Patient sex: M
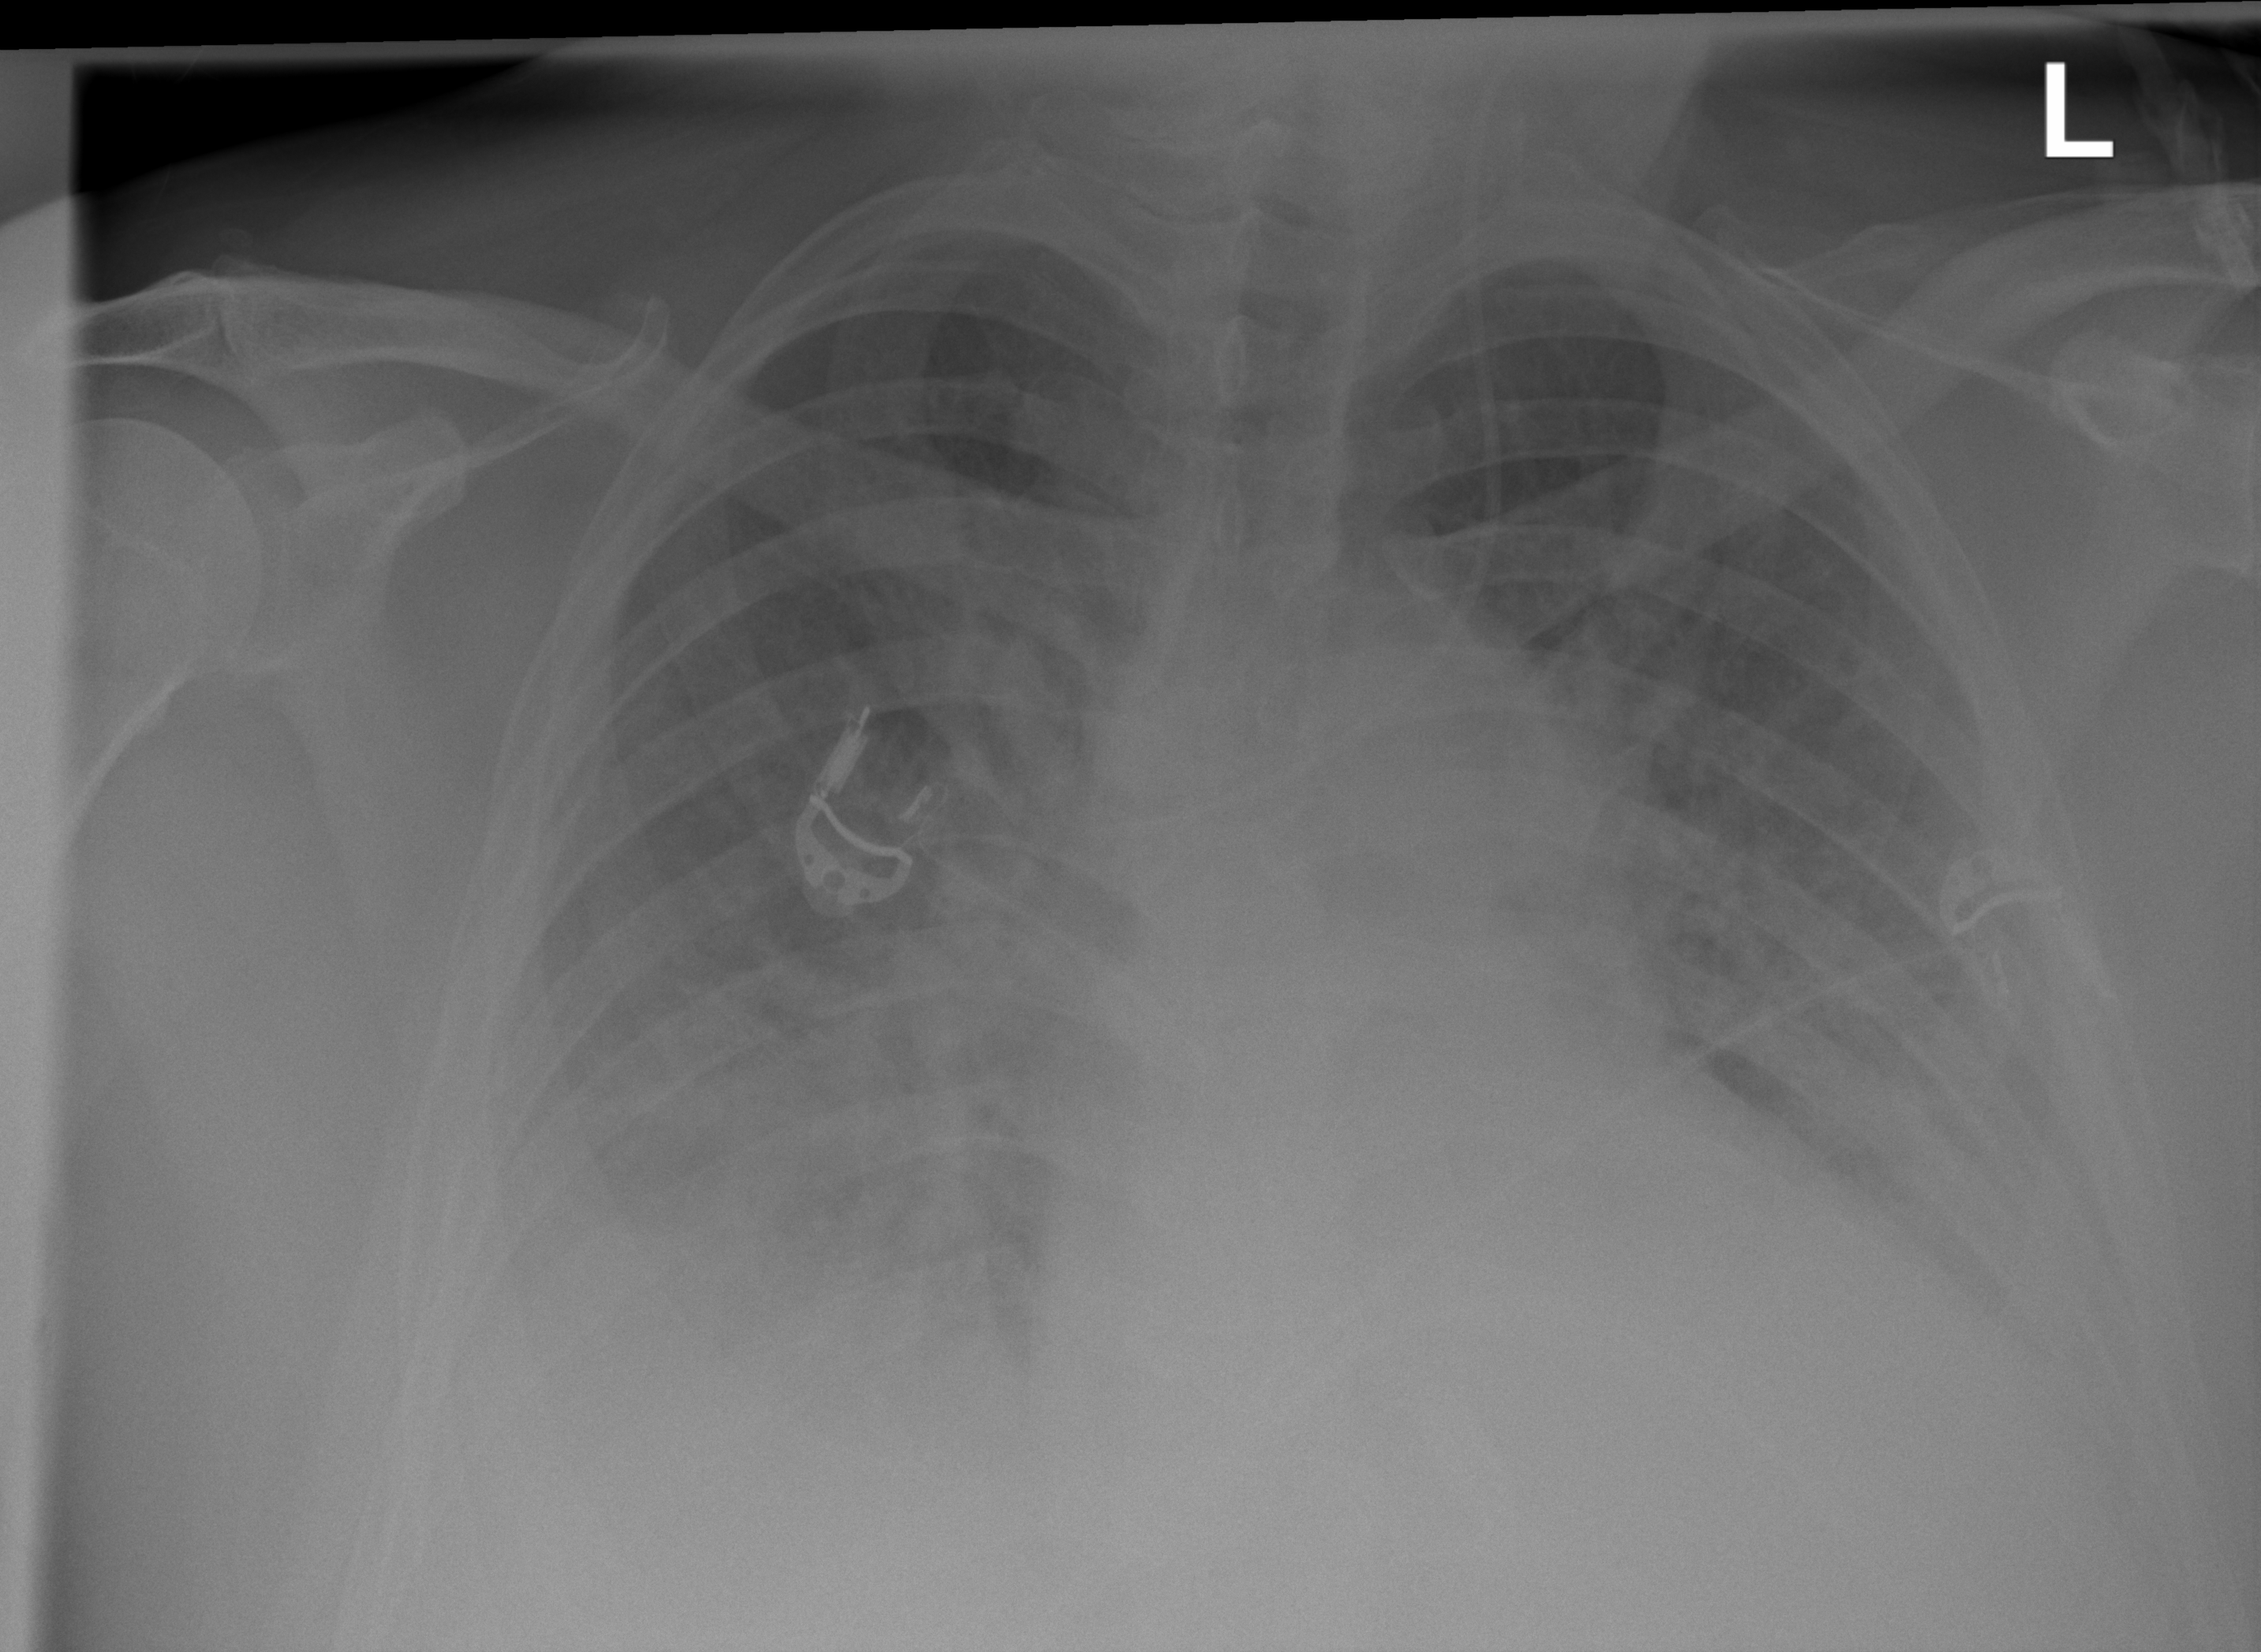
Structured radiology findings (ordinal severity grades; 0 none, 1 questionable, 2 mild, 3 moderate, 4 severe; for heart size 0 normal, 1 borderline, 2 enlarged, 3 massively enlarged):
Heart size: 2
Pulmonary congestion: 3
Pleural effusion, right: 3
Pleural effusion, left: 2
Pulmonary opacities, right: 3
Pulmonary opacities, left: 3
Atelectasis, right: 3
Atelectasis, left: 3